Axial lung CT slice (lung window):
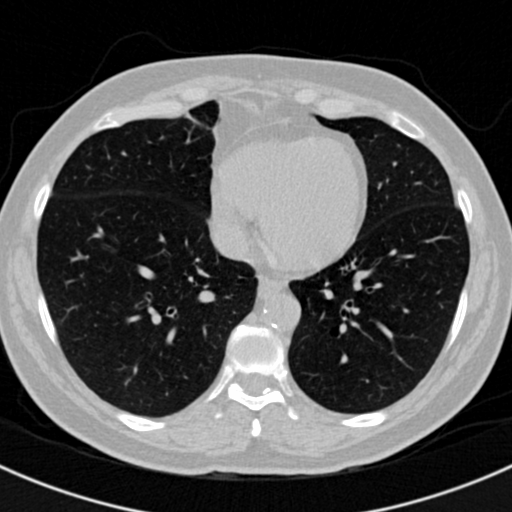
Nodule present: no